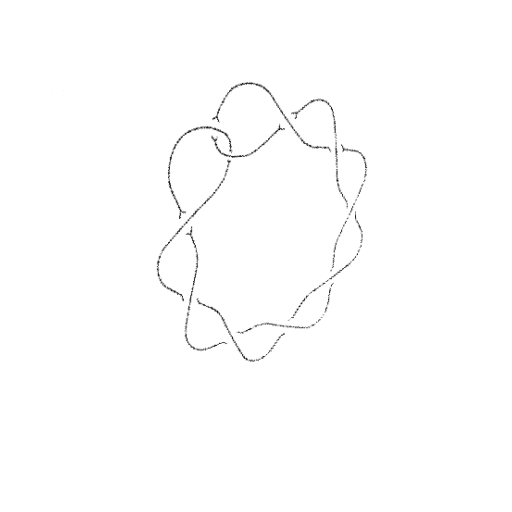
Crossing number: 10